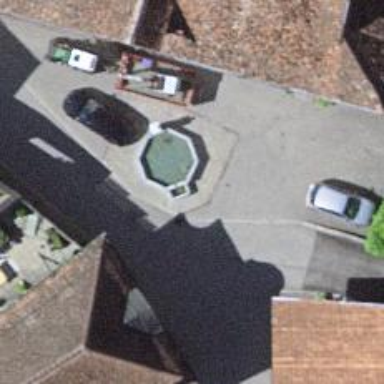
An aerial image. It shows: Beautiful fountain.